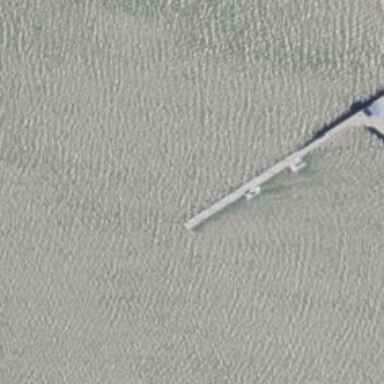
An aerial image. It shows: Man-made pier.